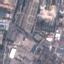
Land use / land cover: Industrial